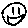
Label: smiley face